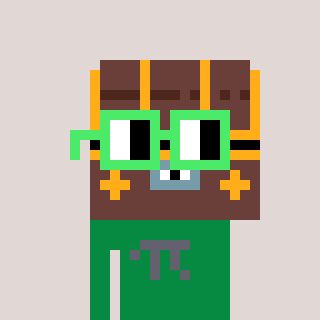
a pixel art character with square light green glasses, a treasure chest-shaped head and a green-colored body on a warm background